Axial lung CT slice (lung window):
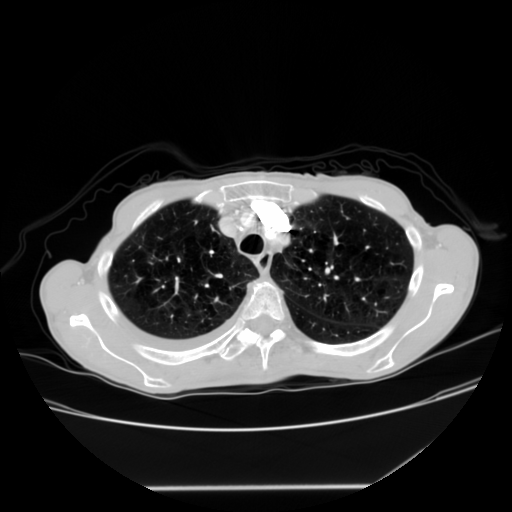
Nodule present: no